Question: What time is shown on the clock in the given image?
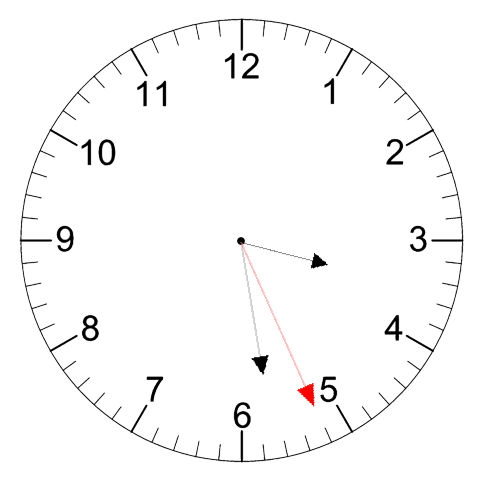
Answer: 03:28:26